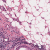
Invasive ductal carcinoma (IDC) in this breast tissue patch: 1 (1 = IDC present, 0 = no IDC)